Field crop: maize
Growth stage: 2
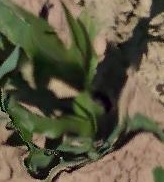
Species: maize